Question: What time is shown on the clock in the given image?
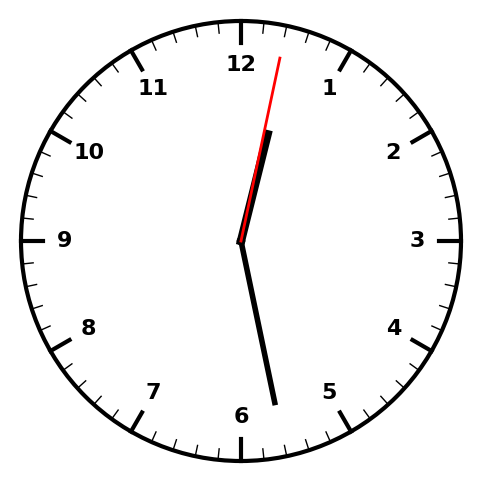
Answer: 12:28:02